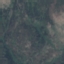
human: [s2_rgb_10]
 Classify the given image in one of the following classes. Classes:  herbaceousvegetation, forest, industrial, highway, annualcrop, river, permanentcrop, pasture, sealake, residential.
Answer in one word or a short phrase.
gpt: HerbaceousVegetation